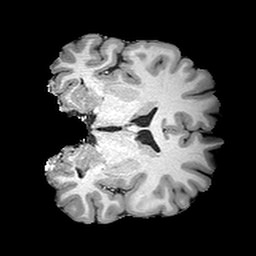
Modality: T1w
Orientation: coronal
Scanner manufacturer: siemens
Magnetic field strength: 3 T
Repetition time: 2 s
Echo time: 0.0024 s